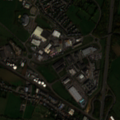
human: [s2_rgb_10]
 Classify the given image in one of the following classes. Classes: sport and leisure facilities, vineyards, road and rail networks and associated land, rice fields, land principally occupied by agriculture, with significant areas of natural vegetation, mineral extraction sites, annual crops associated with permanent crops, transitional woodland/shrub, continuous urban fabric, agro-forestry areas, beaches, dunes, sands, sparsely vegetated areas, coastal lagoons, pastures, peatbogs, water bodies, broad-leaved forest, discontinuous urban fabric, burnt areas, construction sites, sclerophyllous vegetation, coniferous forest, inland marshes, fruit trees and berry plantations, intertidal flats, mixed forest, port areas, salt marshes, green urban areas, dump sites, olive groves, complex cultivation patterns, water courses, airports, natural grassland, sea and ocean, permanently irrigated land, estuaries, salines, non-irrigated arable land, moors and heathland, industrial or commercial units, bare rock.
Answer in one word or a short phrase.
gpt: discontinuous urban fabric, industrial or commercial units, pastures, complex cultivation patterns